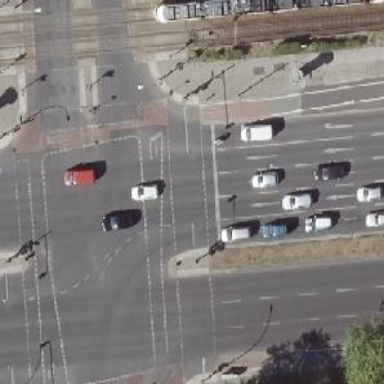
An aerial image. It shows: Road with traffic signals.